Question: I want to prevent users from copying data from grid cells
I used css
'''
td.dxgv
{
-webkit-touch-callout: none;
-webkit-user-select: none;
-khtml-user-select: none;
-moz-user-select: none;
-ms-user-select: none;
-user-select: none;
}
'''
this works fine in Google Chrome, Moz FireFox, Opera but in IE not
---

I want that users cannot select whole grid like on the picture
css which I wrote not working in IE only
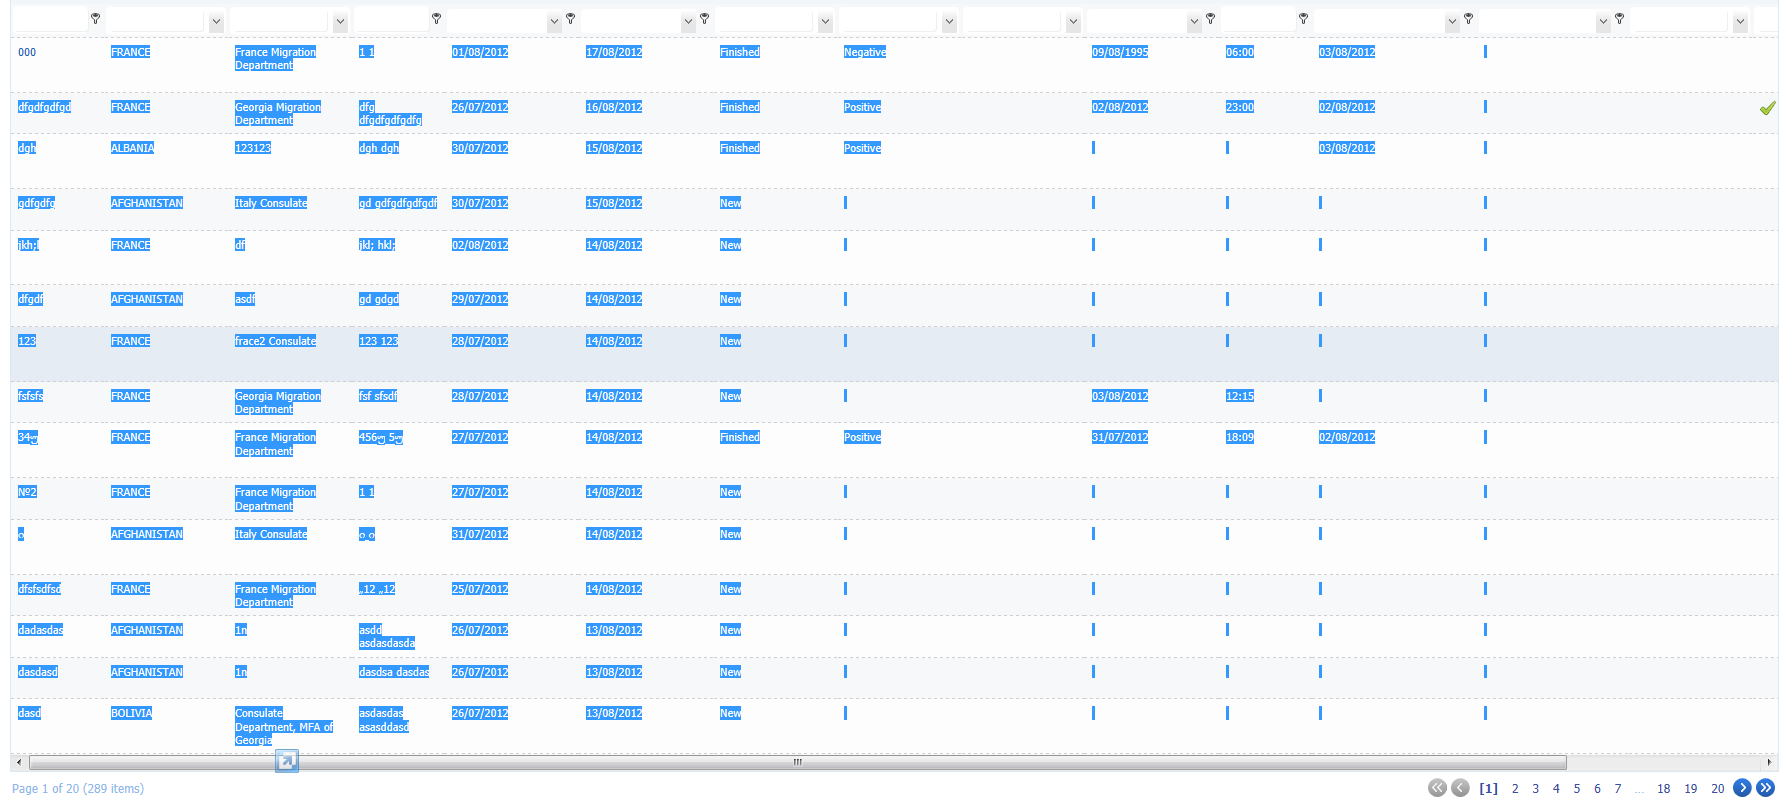
Answer: I found solution
'''
<div id="applicationList" class="applicationList" onselectstart="return false;">
@Html.Partial("_List", Model)
</div>
'''
this works in IE too